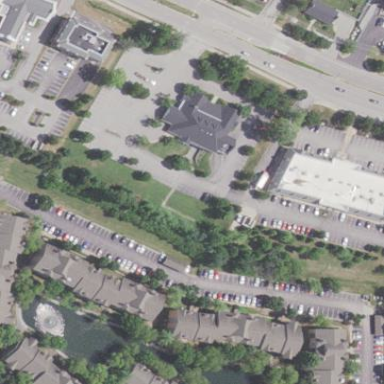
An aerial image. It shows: Retail area.